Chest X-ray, AP view. Patient: 48 years old, sex F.
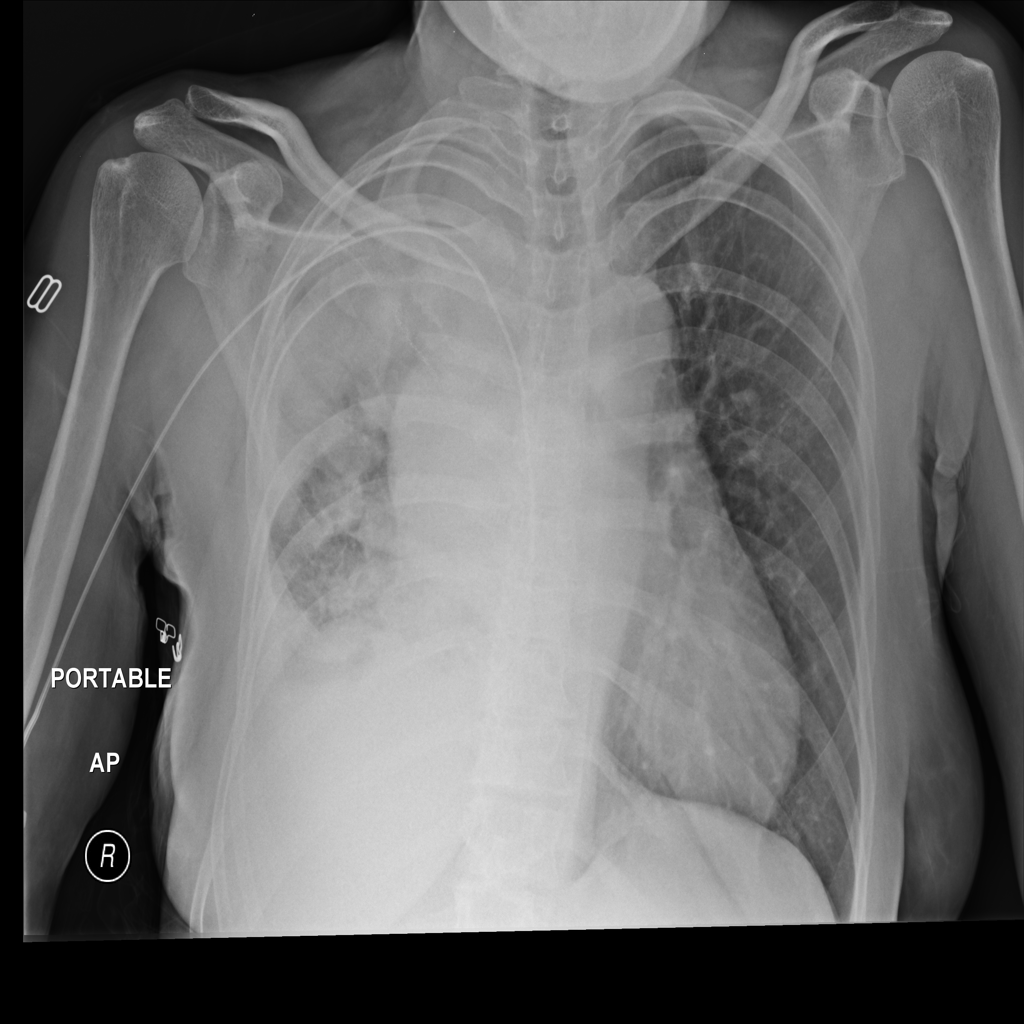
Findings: No Finding